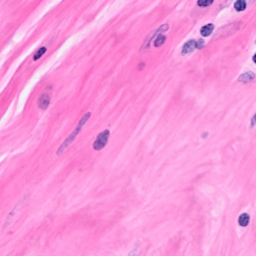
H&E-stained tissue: Breast